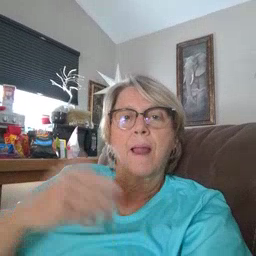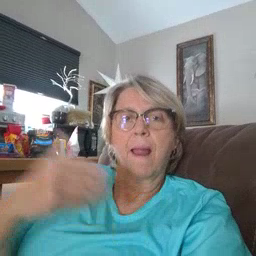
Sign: airplane